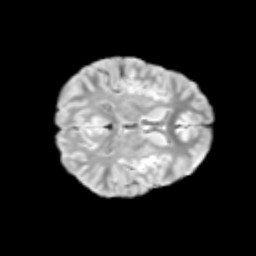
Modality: T2w
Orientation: axial
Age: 13
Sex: female
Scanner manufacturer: siemens
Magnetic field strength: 3 T
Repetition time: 3.8 s
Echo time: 0.07 s